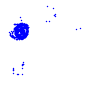
Particle: pion